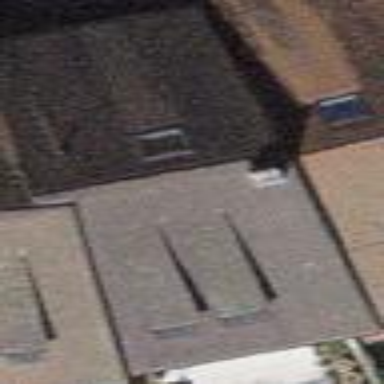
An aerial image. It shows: Terrace building.